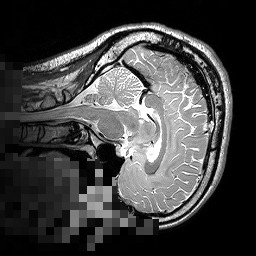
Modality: T2w
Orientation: sagittal
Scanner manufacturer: siemens
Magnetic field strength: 3 T
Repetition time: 2.5 s
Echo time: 0.144 s